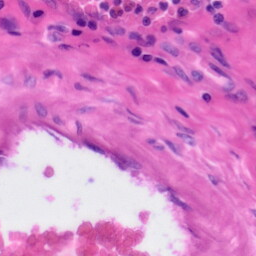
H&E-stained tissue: Tonsil